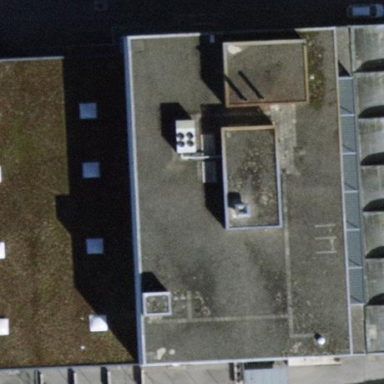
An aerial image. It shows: Industrial building.